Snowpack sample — Buffalo Mountain, Silverthorne, Colorado, USA (1/25/25, 10:11 AM MST)
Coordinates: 39.6222, -106.1139
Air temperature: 22 °F
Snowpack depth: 110 cm
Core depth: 10 cm
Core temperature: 46.4 °F
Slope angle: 12°, slope face: 102°
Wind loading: high
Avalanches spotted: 0
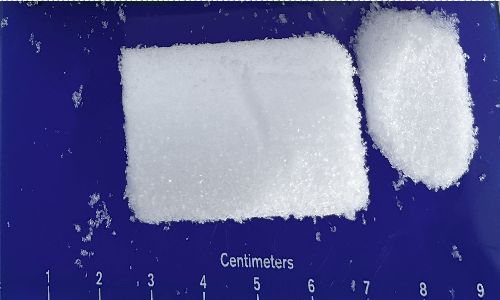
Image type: core
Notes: No avalanches nearby, collected on the outskirts of a fire break 15 meters from the treeline, on way to Buffalo and Red Mountain